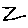
Label: zigzag